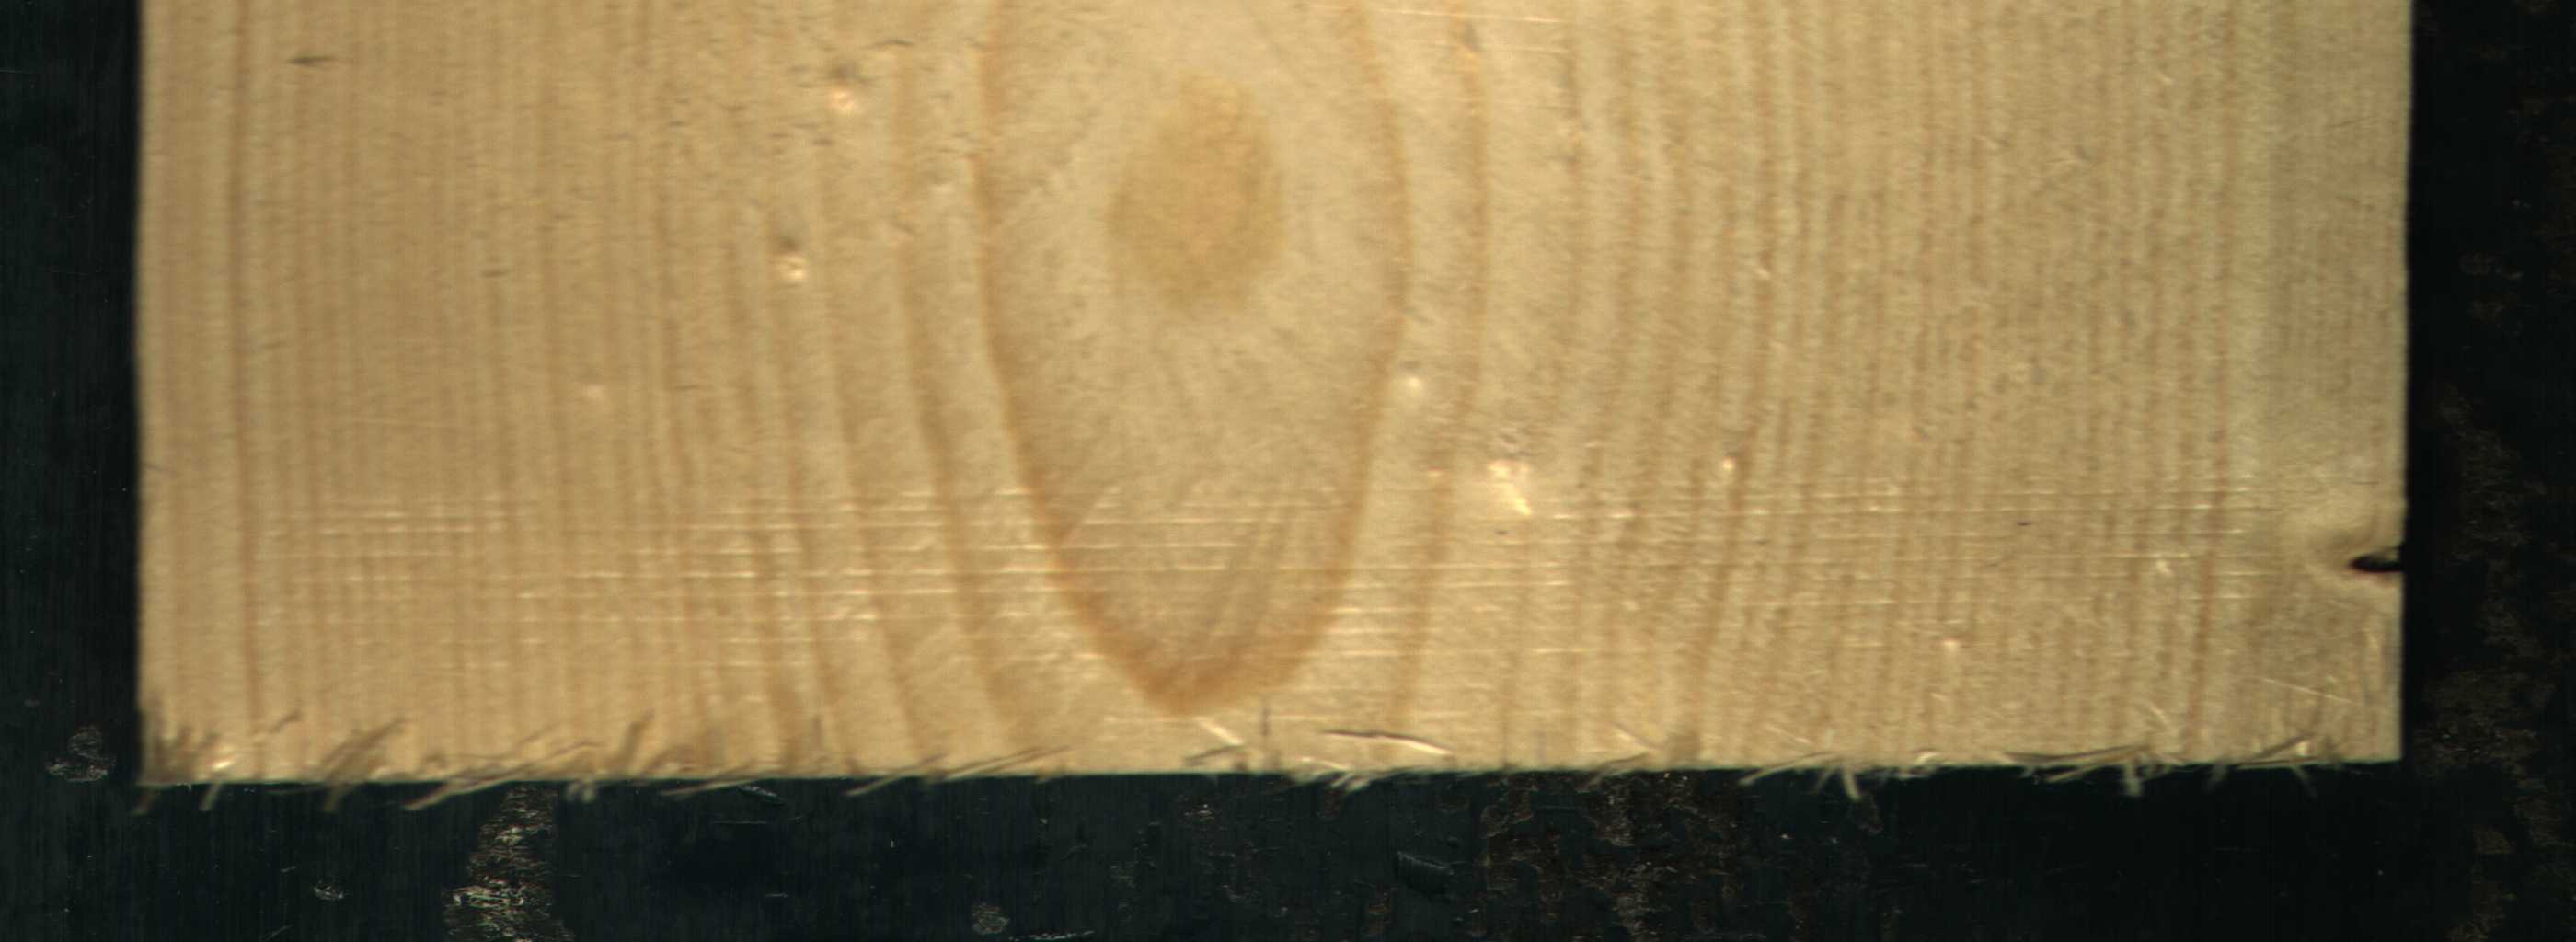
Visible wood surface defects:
Knot_missing